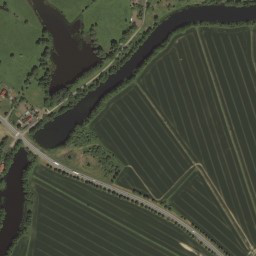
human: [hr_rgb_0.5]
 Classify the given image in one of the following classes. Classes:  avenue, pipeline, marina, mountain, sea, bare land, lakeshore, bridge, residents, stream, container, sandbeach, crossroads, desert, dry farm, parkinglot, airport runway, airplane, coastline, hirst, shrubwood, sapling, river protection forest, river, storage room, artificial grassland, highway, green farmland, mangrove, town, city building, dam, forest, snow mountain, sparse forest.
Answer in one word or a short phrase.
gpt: river